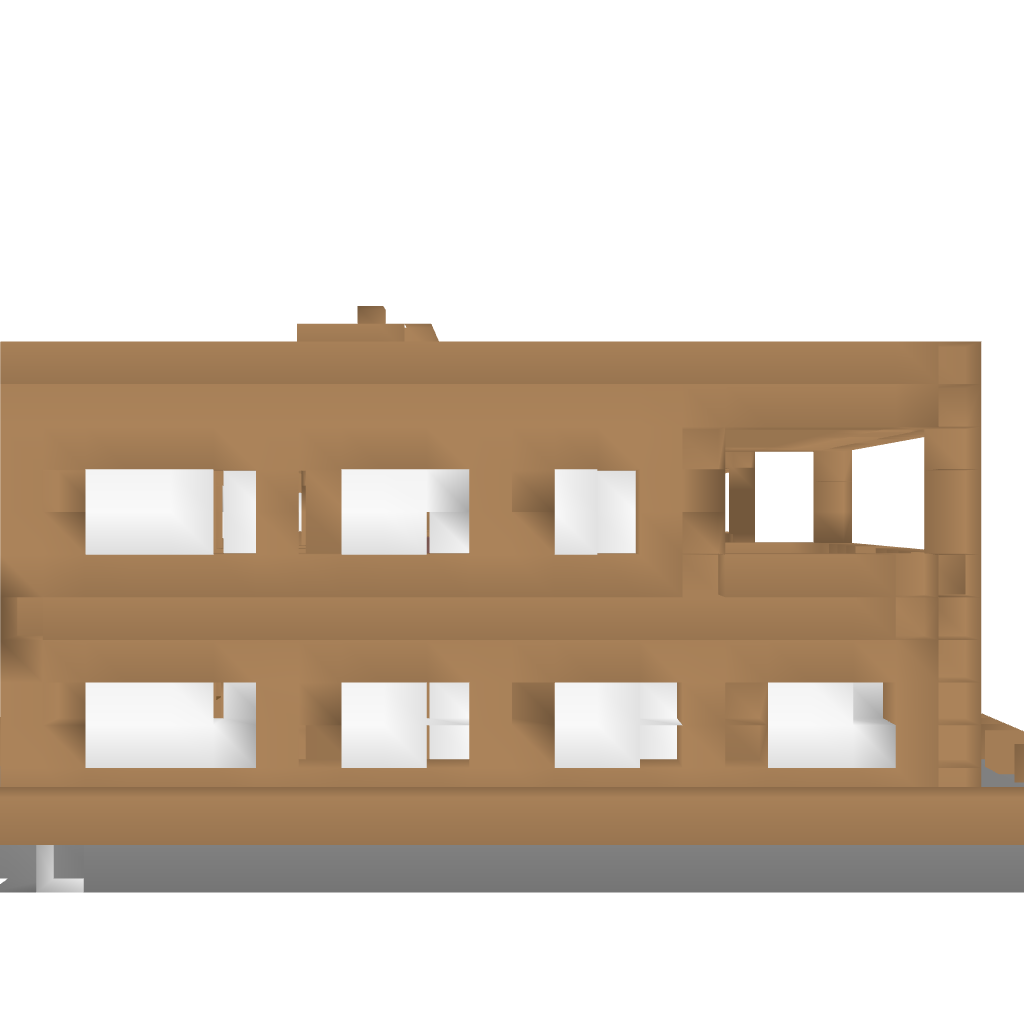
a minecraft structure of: Mansion of Wood good quality